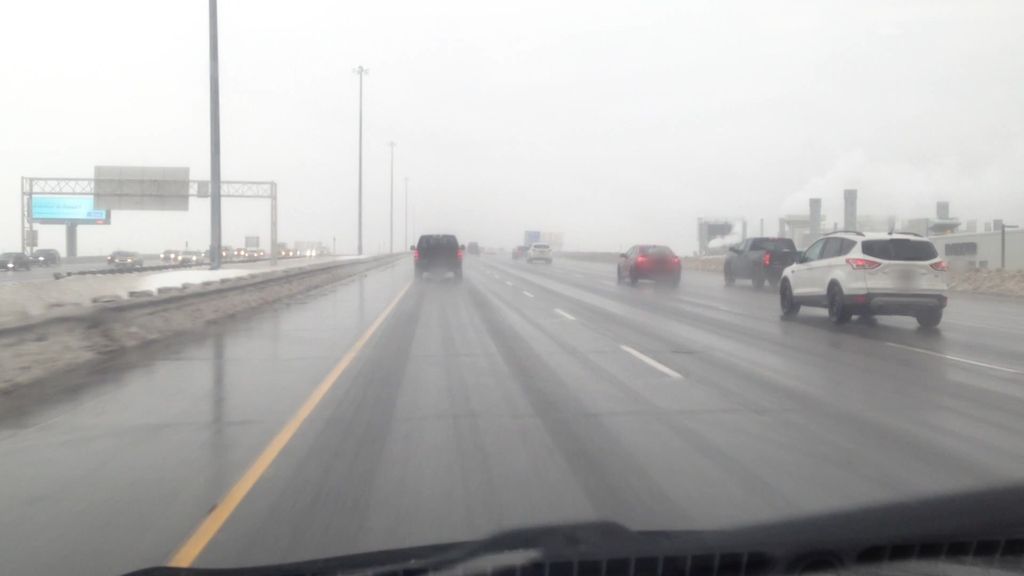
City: montreal